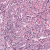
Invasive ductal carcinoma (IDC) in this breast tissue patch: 1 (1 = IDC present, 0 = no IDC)